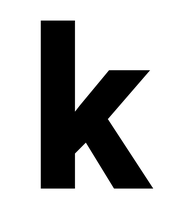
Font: Roboto_ExtraBold